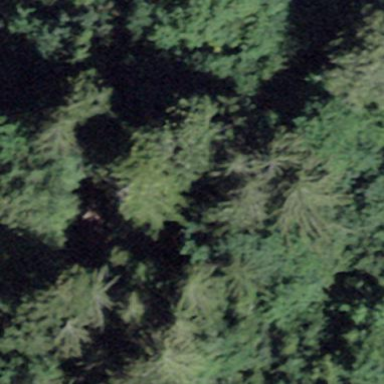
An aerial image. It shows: Forest area.